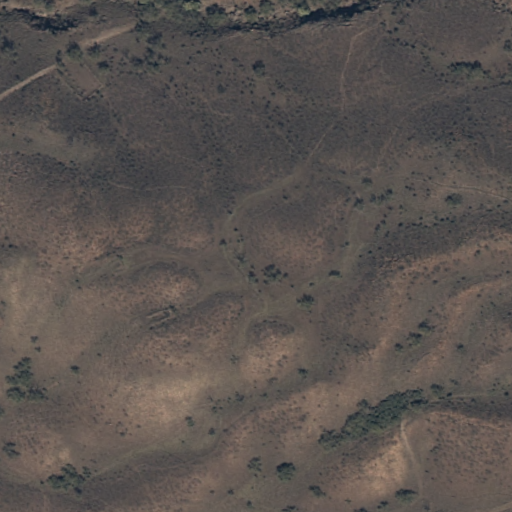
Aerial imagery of mountain in Hawaii named Puu Kanane containing only unknown